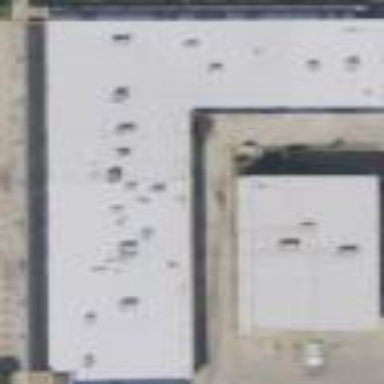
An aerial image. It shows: Commercial building.